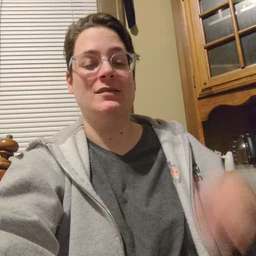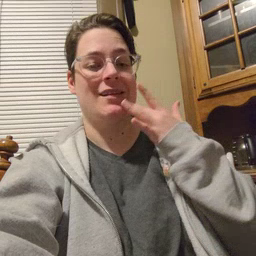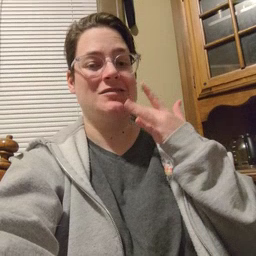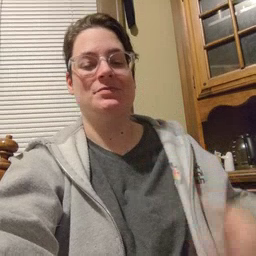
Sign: taste